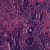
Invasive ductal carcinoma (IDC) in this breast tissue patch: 1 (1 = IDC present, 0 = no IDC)